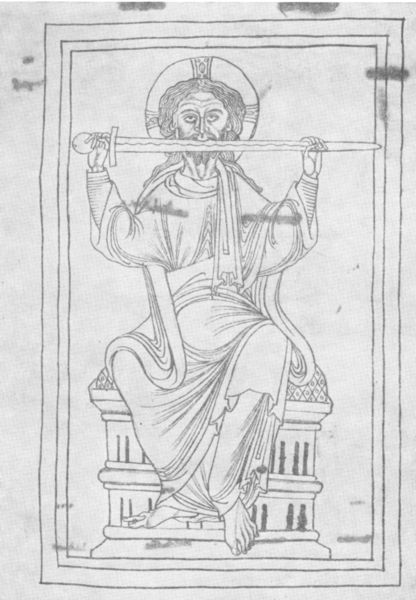
Titel: Naturwissenschaftliches Textbuch
Standort: Herstellungsort: Thorney, Abbey (EU - GB); Ramsey, Abbey (EU - GB)
Institution: Cambridge, St. John’s College
Schlagwörter: mann, umhang, sitzen, mund, schwarz, skizze, stuhl, weiss, zeichnung, haus, tuch, bart, richter, rahmen, sockel, tod, hände, kirche, gewand, haare, sitzend, füße, sitz, kuppel, thron, sitzt, kreuz, dom, barfuß, stich, schwarzweiß, schwert, heiligenschein, nimbus, christus, jesus, toga, romanik, heiliger, legionär, tunika, welt, römisch, buchillustration, strahlenkranz, byzanz, beißen, pantokrator, weltenherrscher, leginär